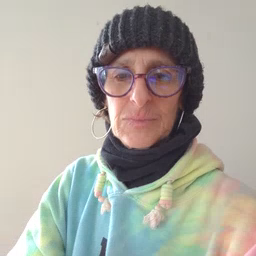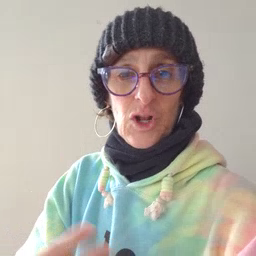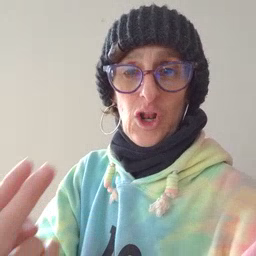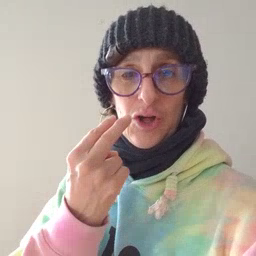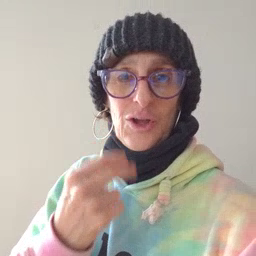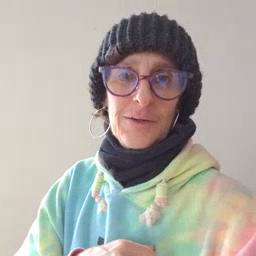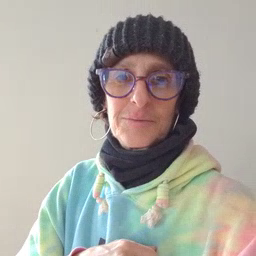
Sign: look